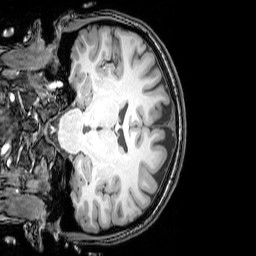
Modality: T1w
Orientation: coronal
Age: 26
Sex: female
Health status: healthy
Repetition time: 0.081 s
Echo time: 0.037 s